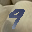
Label: 9